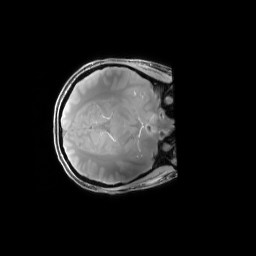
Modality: PDw
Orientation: axial
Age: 27
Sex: female
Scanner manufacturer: siemens
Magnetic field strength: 6.98 T
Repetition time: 1.3 s
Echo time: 0.00231 s